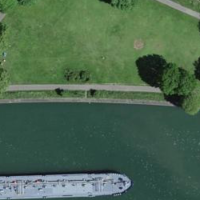
EUNIS habitat code: 15
Species observed at this site:
Turdus merula